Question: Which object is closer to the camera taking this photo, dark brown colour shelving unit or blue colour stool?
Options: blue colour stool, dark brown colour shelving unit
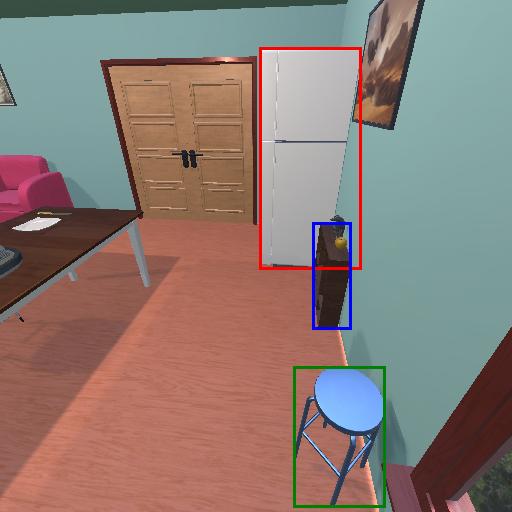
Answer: blue colour stool